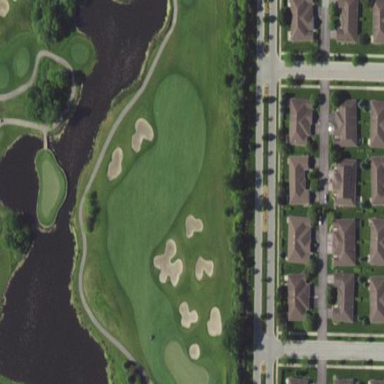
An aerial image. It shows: Golf fairway surrounded by grass.